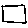
Label: square